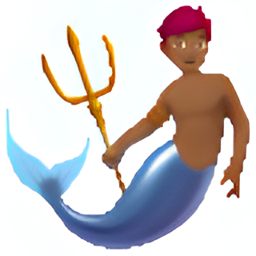
Name: merperson
Emoji: 🧜🏾
Group: People & Body
Sub-group: person-fantasy